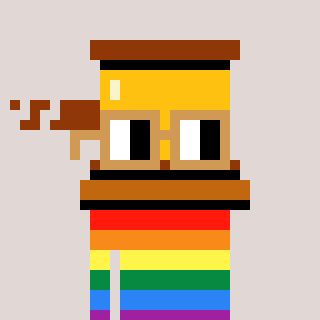
a pixel art character with square brown glasses, a gavel-shaped head and a purple-colored body on a warm background